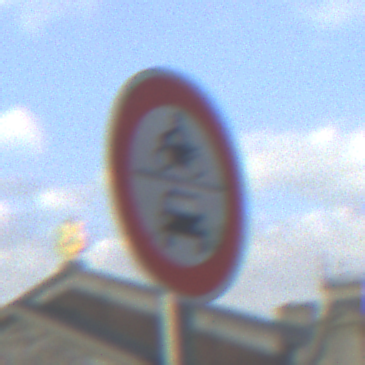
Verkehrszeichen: VerbotKraftfahrzeuge
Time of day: MorningAfternoon
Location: Outdoor (Suburban)
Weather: PartlyCloudy
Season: NotSpecified
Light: Natural